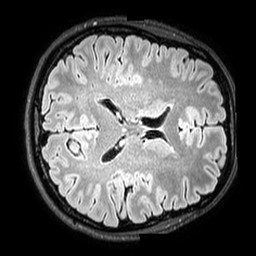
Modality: T2w
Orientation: axial
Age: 24
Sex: female
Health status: healthy
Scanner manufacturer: philips
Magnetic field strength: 3 T
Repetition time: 5 s
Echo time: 0.2911 s